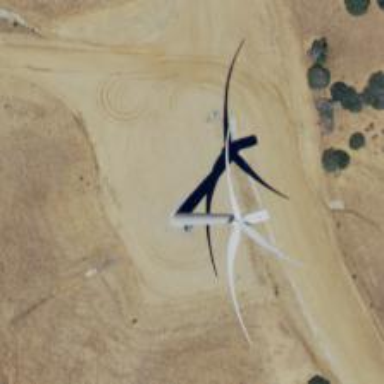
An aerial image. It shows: Wind turbine generator that utilizes wind as its source for generating electricity. It is of the horizontal axis type.